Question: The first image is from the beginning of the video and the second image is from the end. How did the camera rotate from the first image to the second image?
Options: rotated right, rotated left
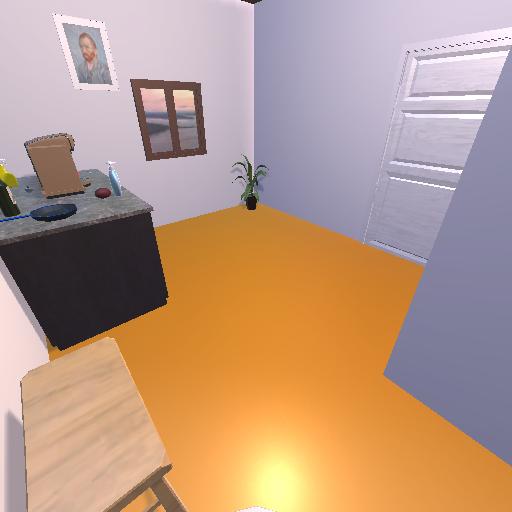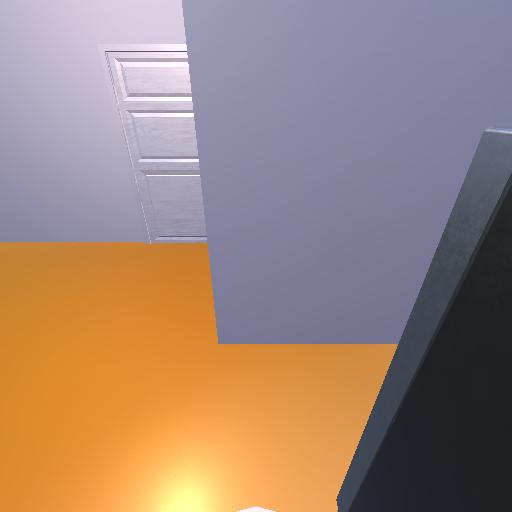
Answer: rotated right